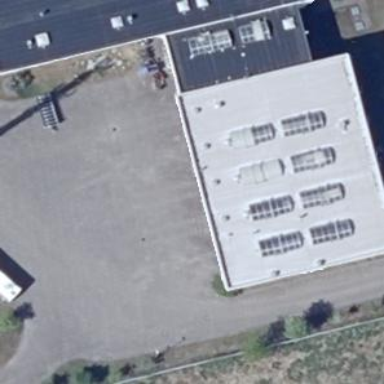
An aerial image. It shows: Group of garages.